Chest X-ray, PA view. Patient: 75 years old, sex M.
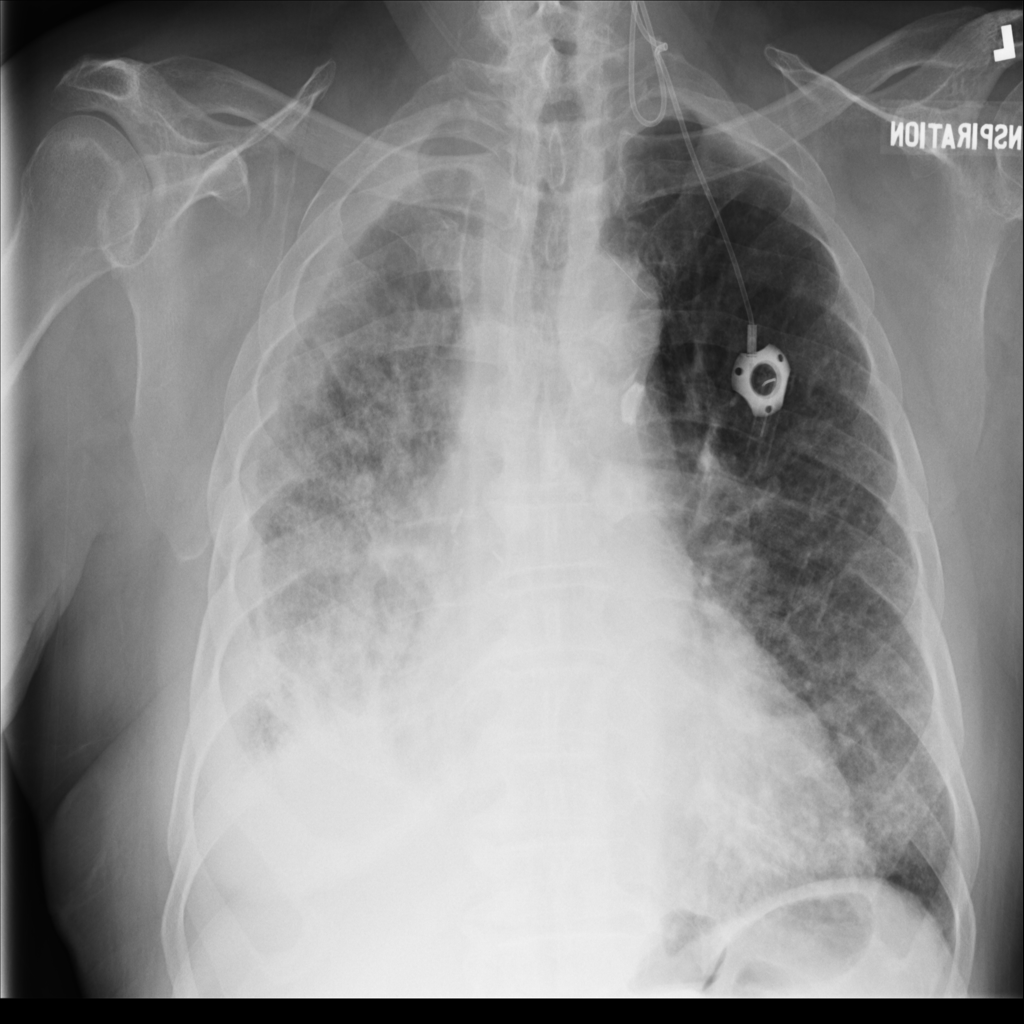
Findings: Infiltration, Nodule, Pleural_Thickening